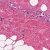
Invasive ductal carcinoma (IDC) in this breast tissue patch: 0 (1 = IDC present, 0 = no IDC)